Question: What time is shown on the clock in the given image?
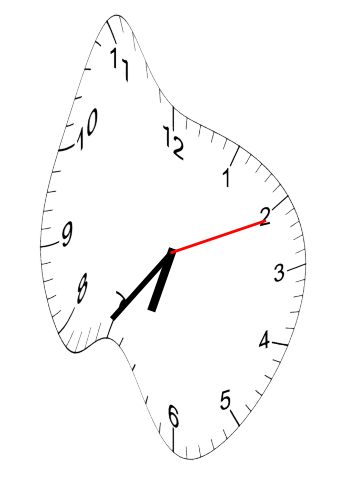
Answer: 06:36:11